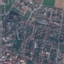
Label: Residential